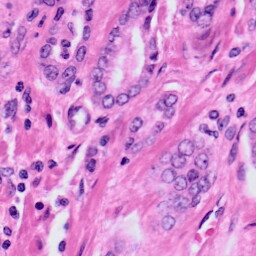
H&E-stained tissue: Prostate